Question: I have a listView and two buttons (UP , DOWN) and i want to move the selected item up or down.
I've thought about swapping between the selected item and the upper one.. but the code i tried .. doesn't make sense because index is readonly.
also mines or sum doesn't owrk .. i can't mess with index at all.
'''
private void btnDown_Click(object sender, EventArgs e)
{
listView1.SelectedItems[0].Index--; // It's ReadOnly.
}
'''
So .. how do i let the user the ability to change a ListViewItem index like how VB let us to change these item index [like in the pic]

thanks in advance ...
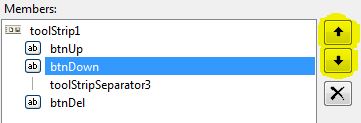
Answer: You have to <URL> first, then re-add it at the new position.
E.g to move the item up one position:
'''
var currentIndex = listView1.SelectedItems[0].Index;
var item = listView1.Items[index];
if (currentIndex > 0)
{
listView1.Items.RemoveAt(currentIndex);
listView1.Items.Insert(currentIndex-1, item);
}
'''